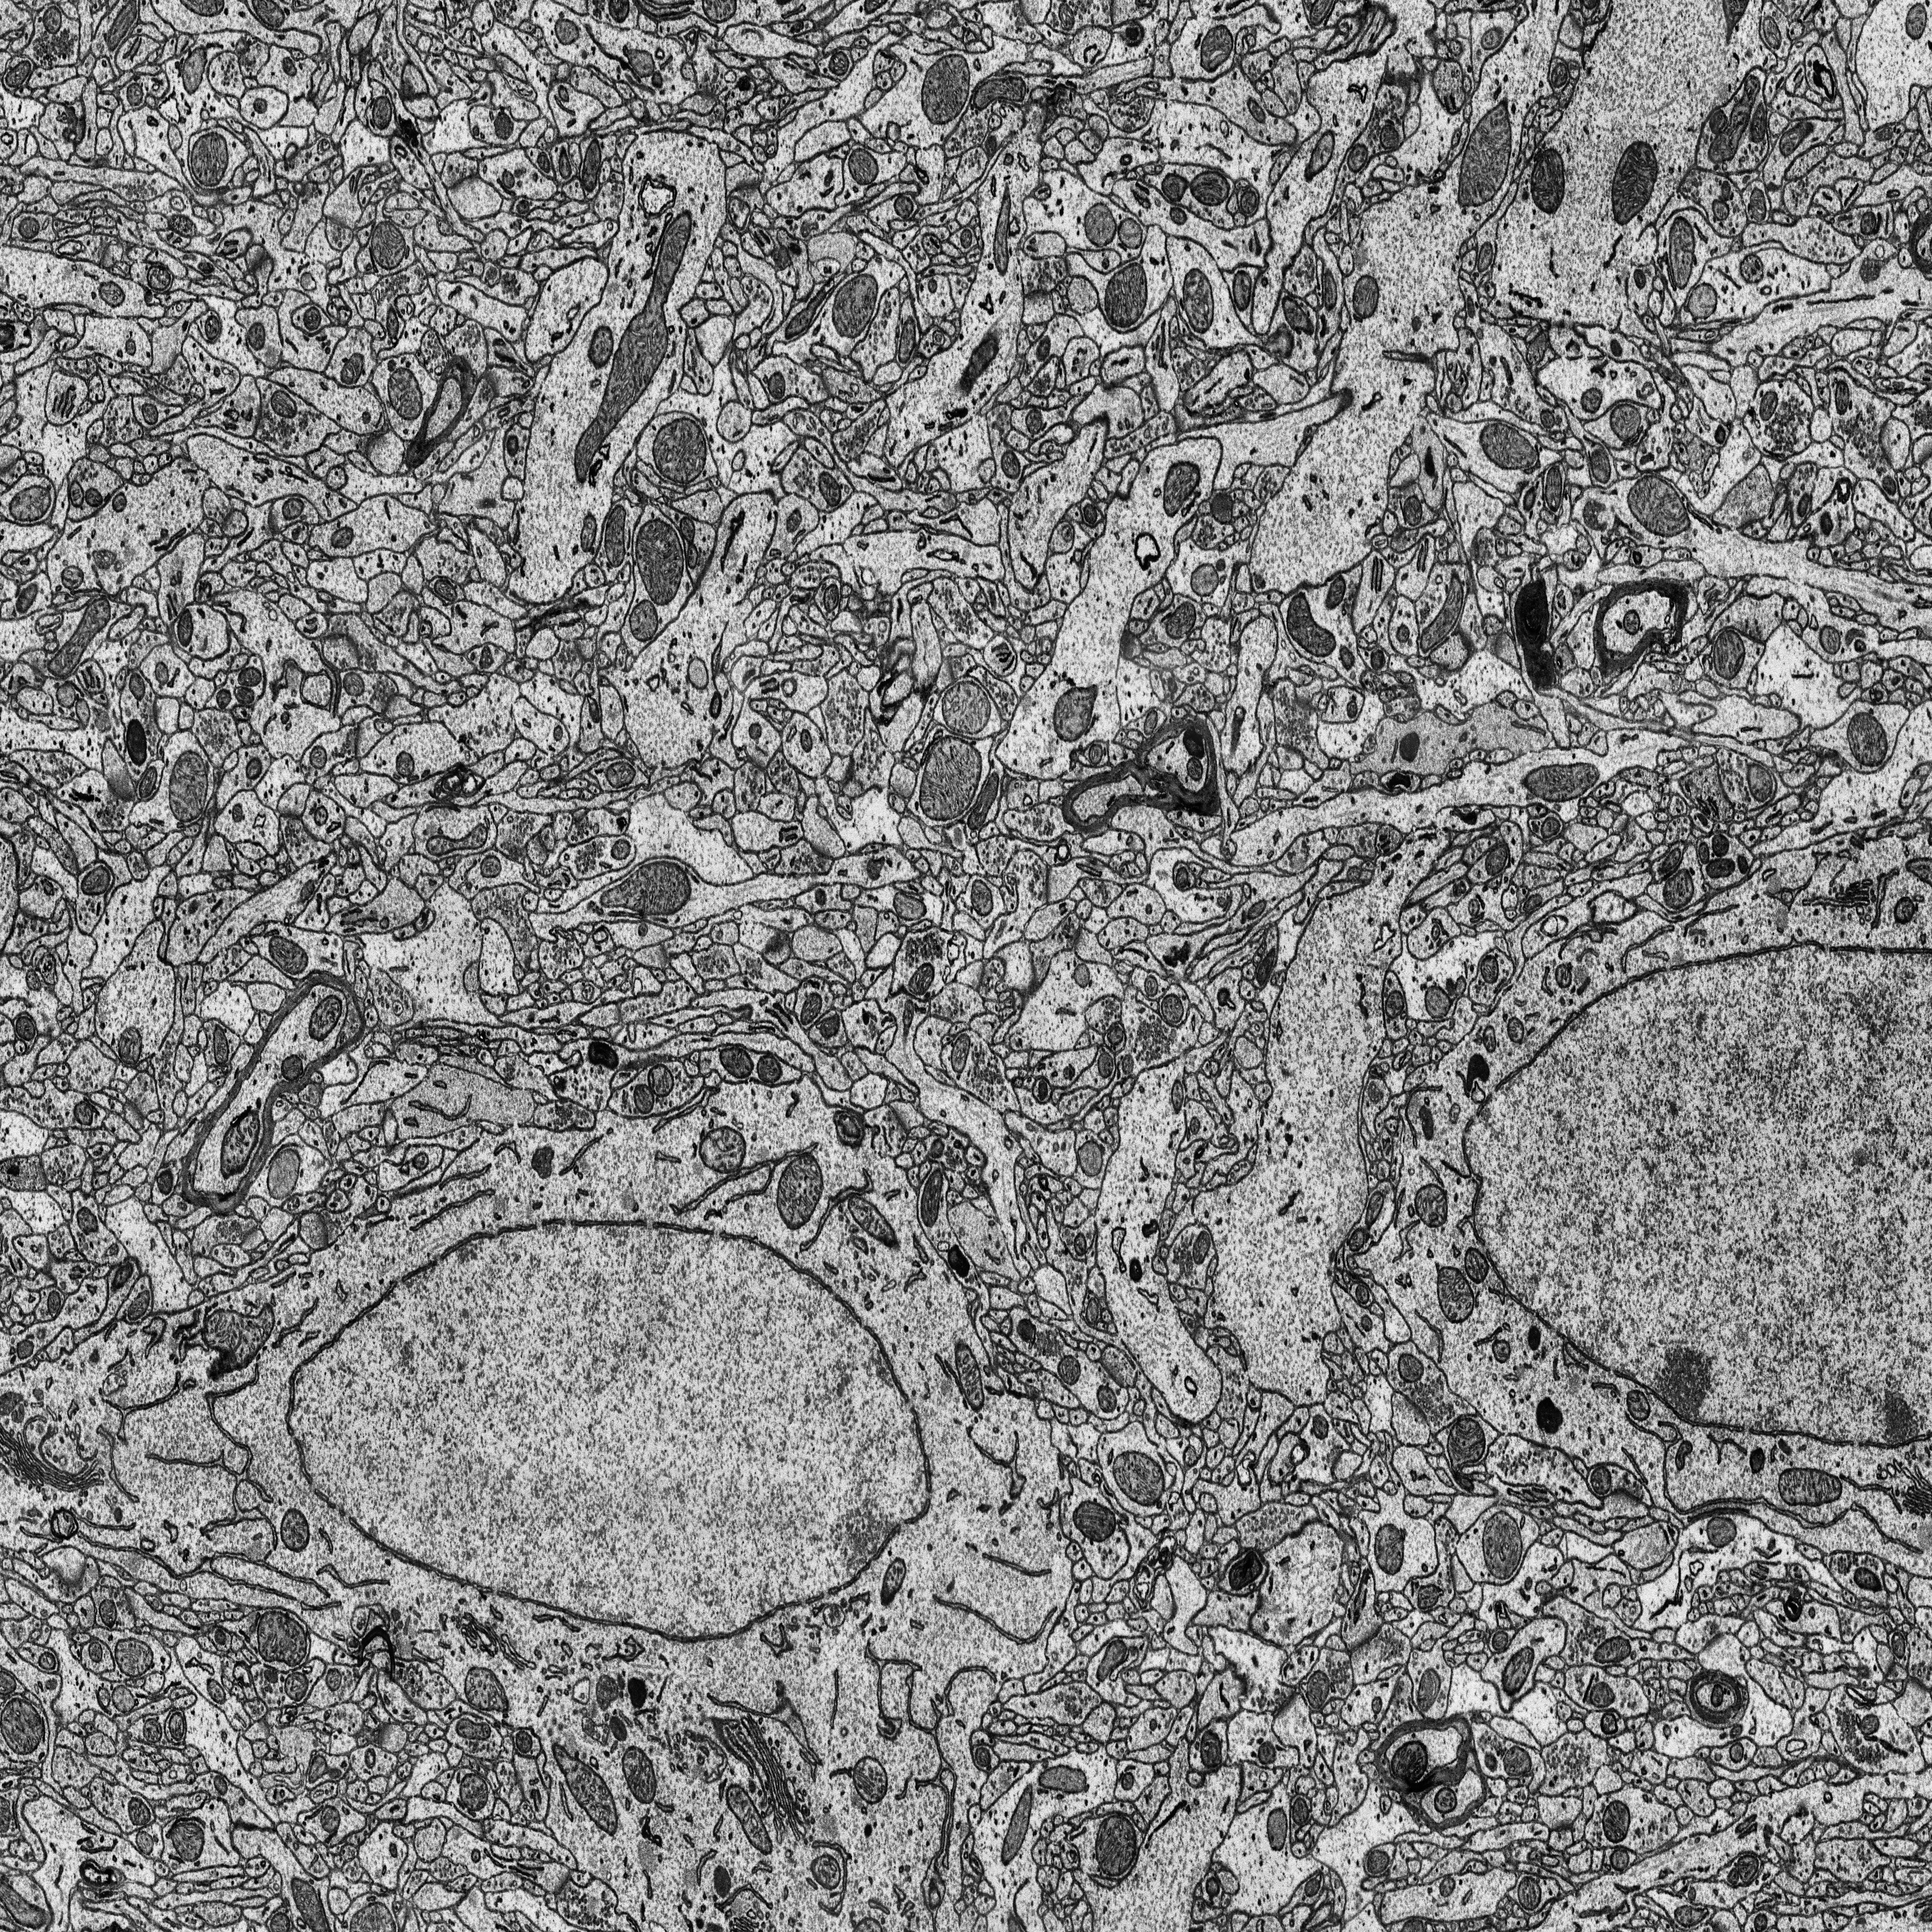
Electron microscopy slice of rat cortex tissue
Slice depth (z): 239
Mitochondria instances in slice: 379